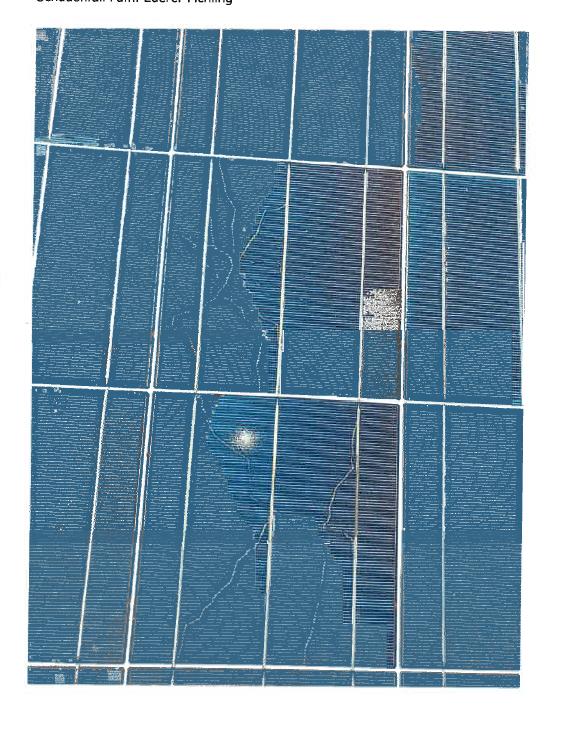
Label: Electrical-damage